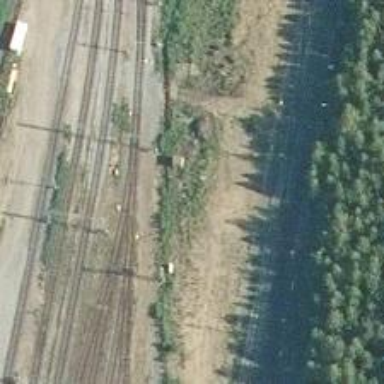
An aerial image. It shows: Rail yard with electrified contact lines for the railway.